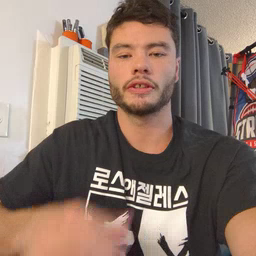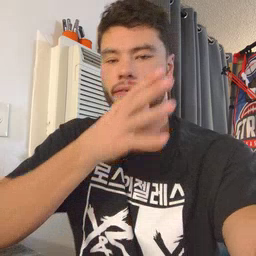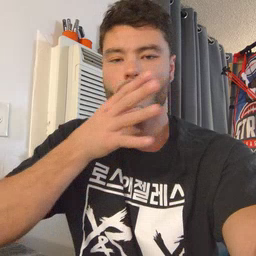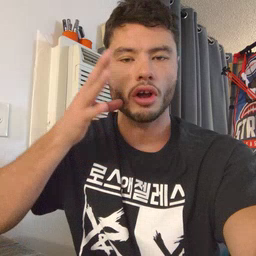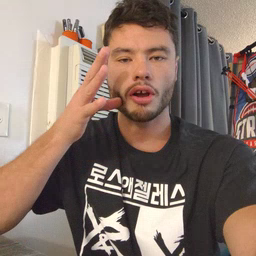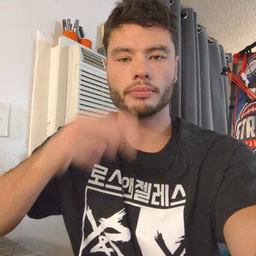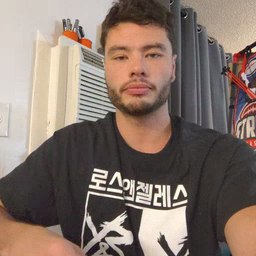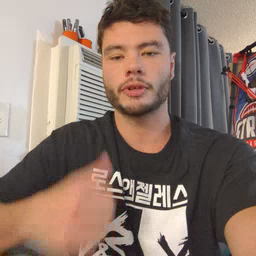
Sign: farm